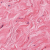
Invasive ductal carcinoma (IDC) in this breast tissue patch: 0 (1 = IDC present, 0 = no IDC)